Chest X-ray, AP view. Patient: 71 years old, sex M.
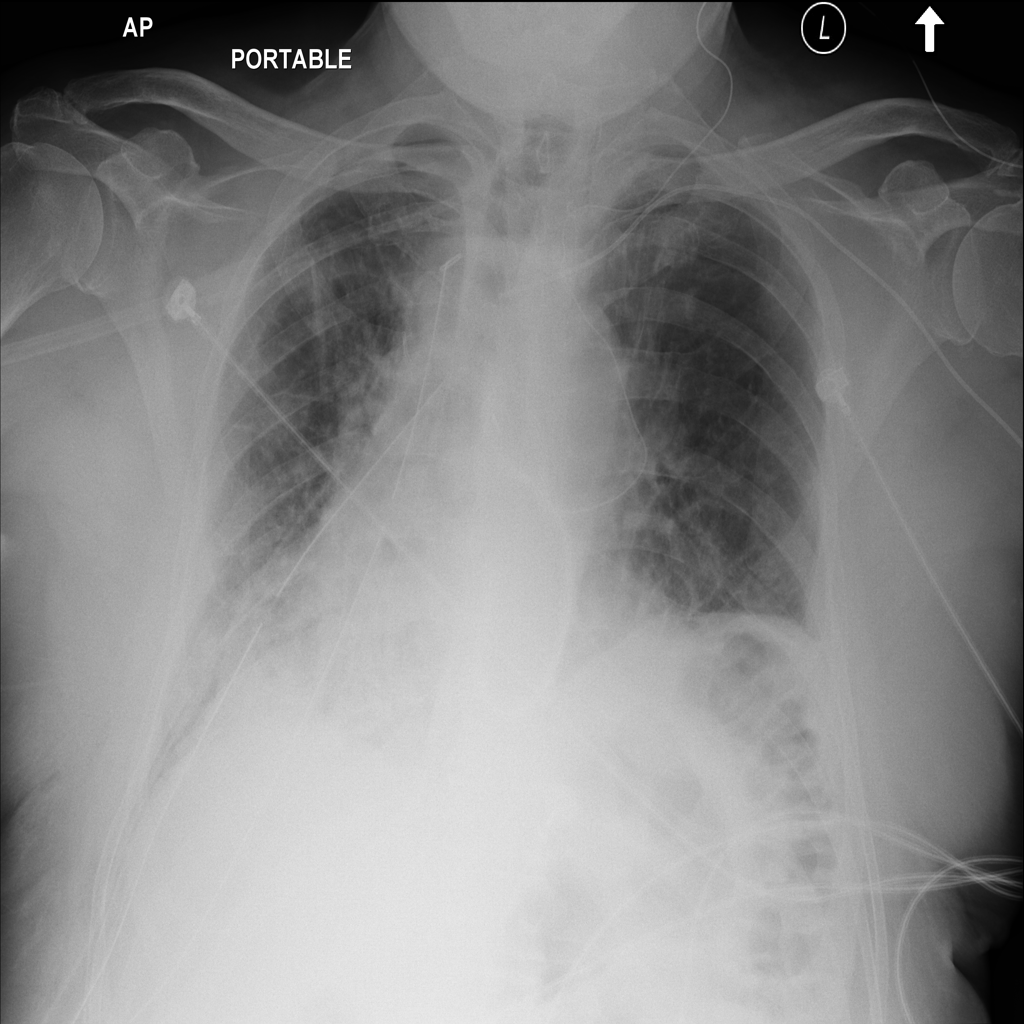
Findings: Atelectasis, Emphysema, Infiltration, Pneumothorax